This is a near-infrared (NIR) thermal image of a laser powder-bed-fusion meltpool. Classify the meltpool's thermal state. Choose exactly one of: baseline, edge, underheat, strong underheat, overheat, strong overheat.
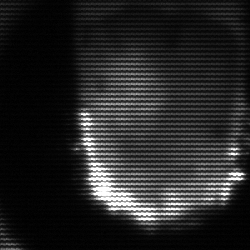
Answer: baseline